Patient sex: F
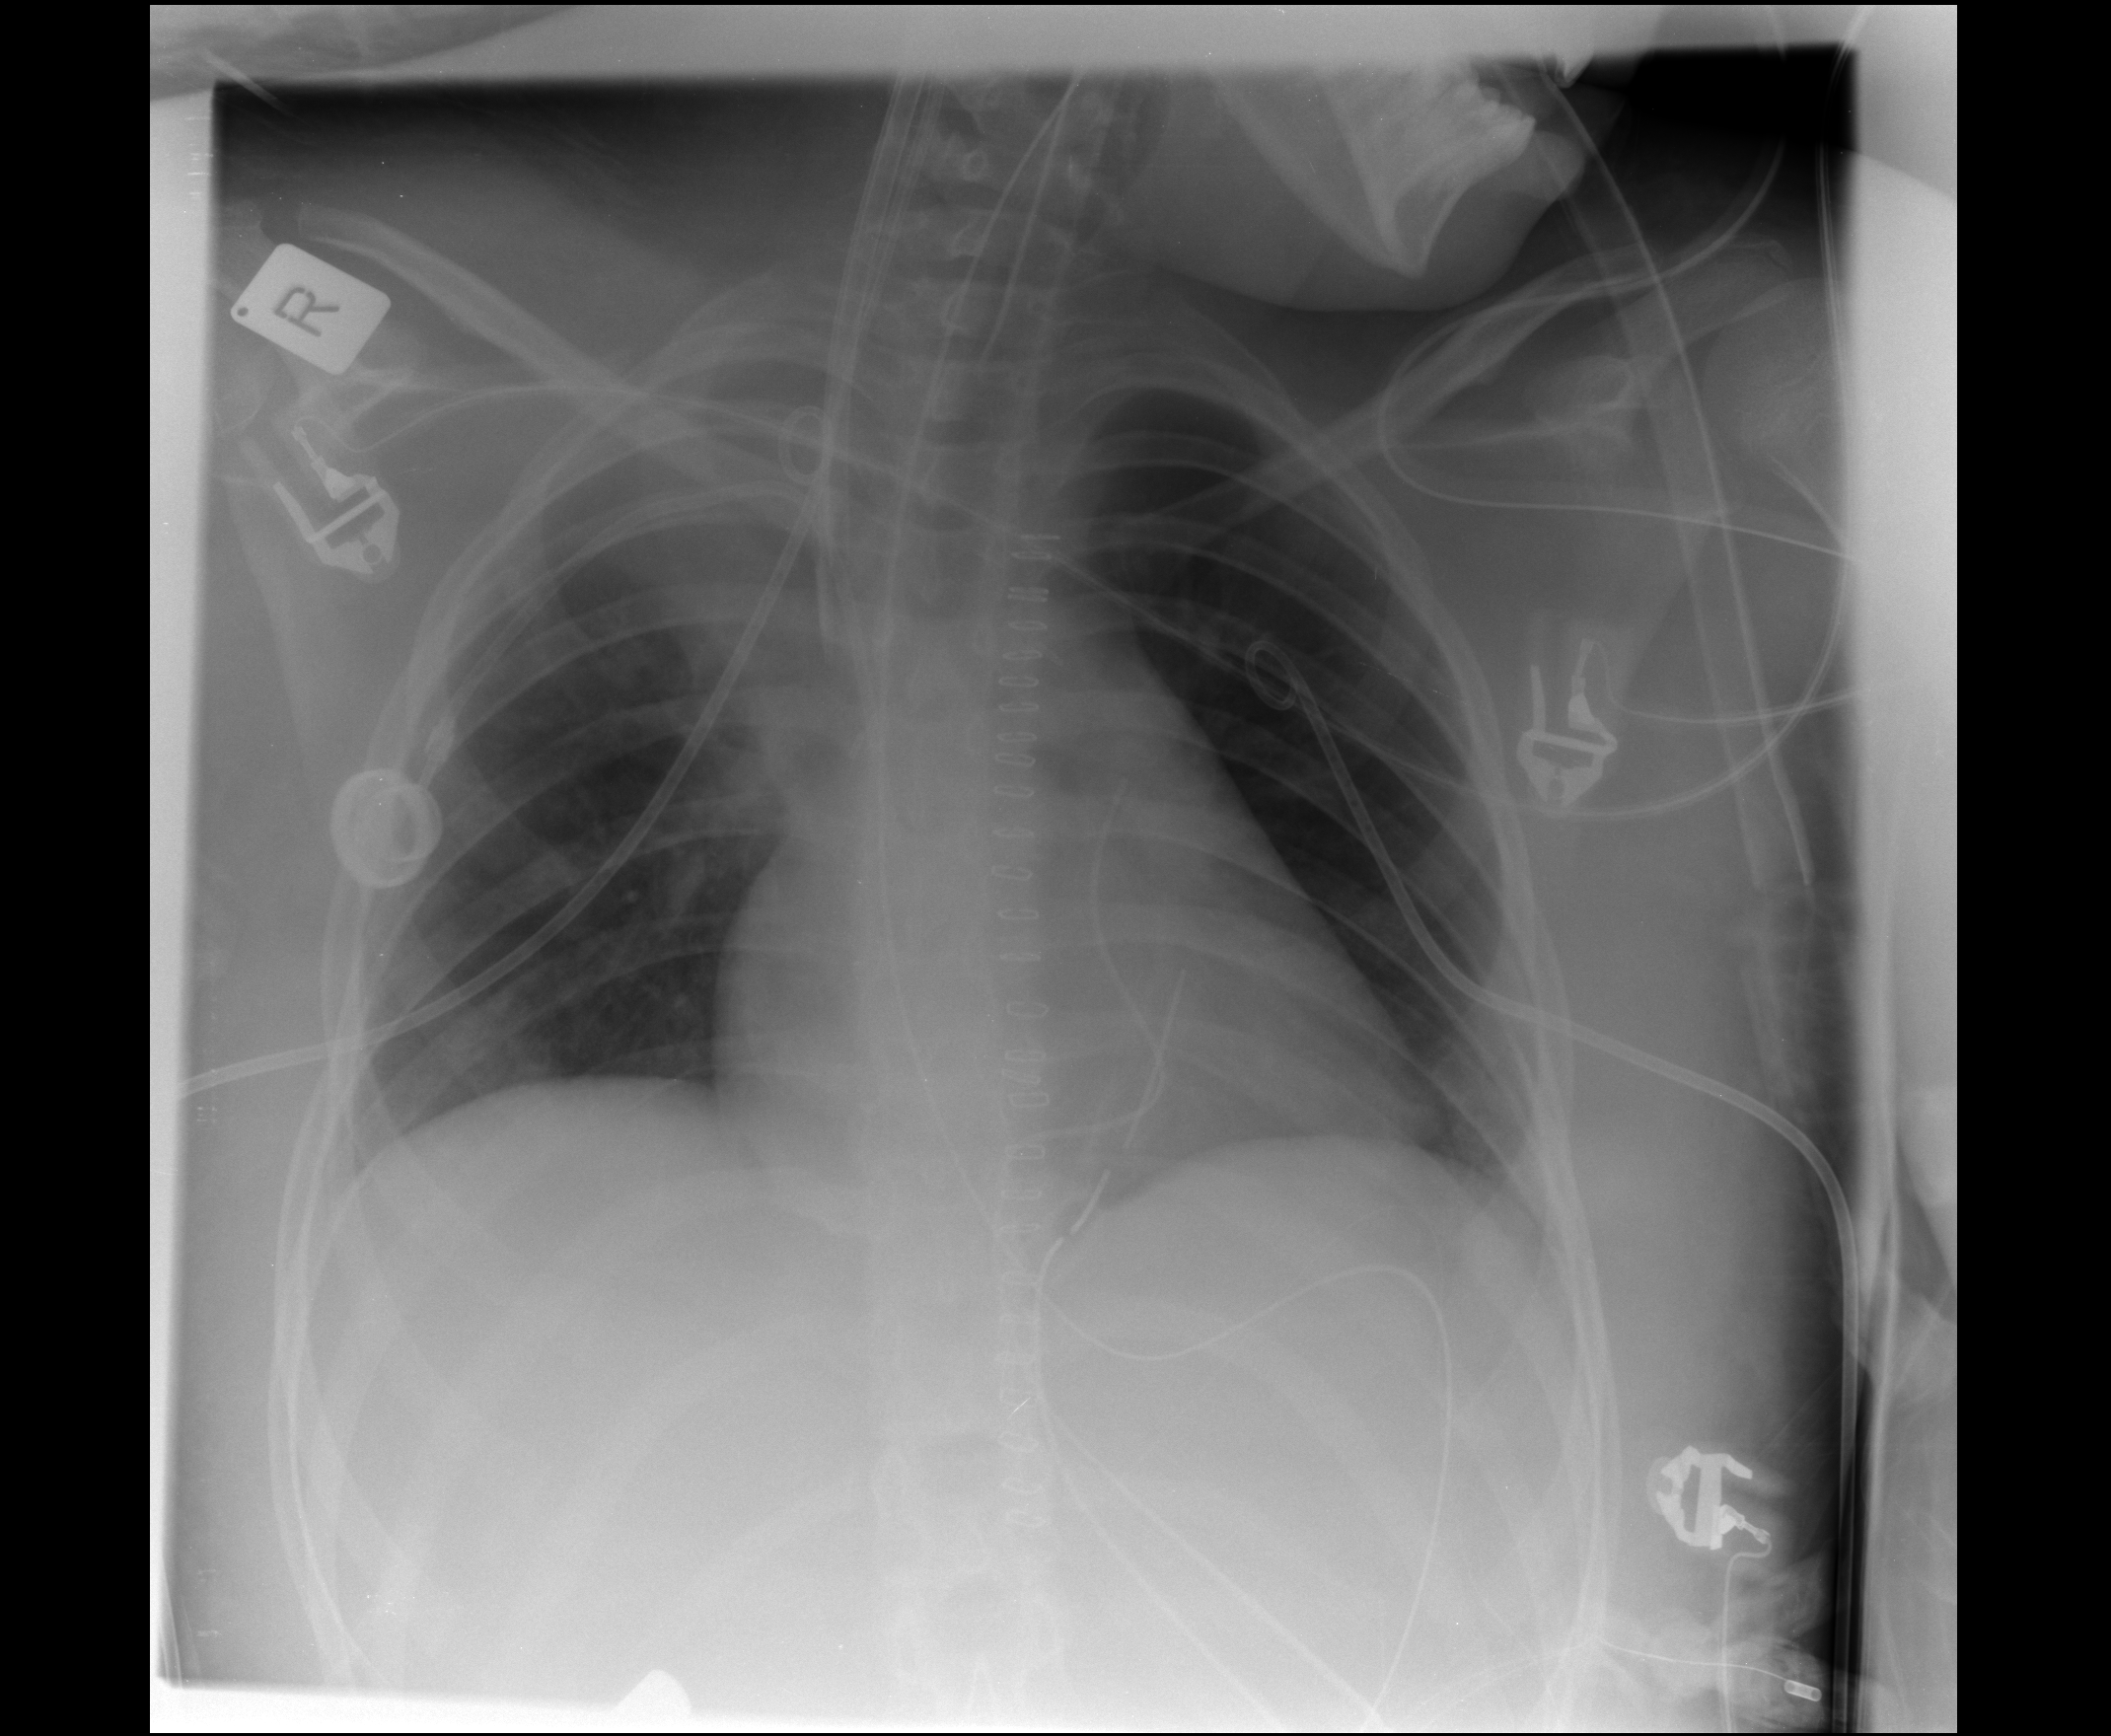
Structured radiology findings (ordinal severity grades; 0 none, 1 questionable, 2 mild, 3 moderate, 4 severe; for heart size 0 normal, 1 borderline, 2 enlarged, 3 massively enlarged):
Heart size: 0
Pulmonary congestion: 0
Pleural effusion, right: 0
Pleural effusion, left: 0
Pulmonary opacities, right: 0
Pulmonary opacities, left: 0
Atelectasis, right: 4
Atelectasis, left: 0